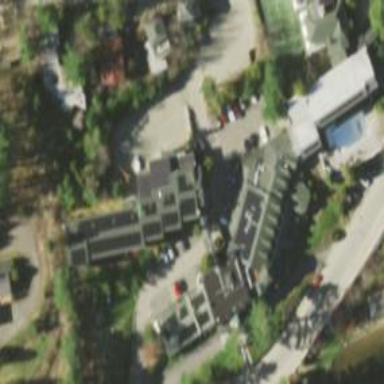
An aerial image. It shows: Hotel building.